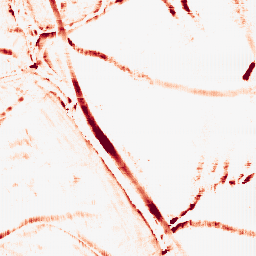
Category: morphological
Decomposition family: morphological_square
Decomposition parameters: operation: opening
size: 10
Upsampling method: fft_zeropad
Upsampling parameters: scale: 4
Upsampling scale: 4